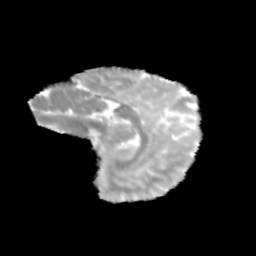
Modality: MD
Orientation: sagittal
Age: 9
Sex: male
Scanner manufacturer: siemens
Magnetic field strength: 3 T
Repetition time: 3.8 s
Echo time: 0.07 s